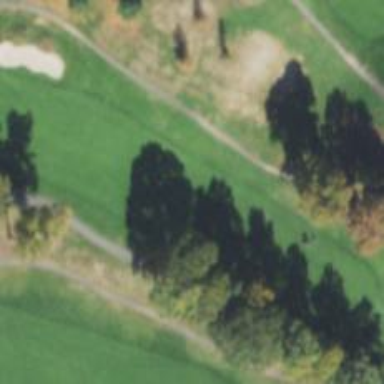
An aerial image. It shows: View of golf hole.